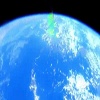
Label: water